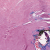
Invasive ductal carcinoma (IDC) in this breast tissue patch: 0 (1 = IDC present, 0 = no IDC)